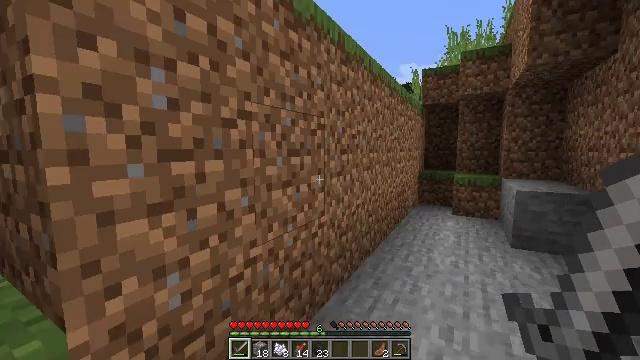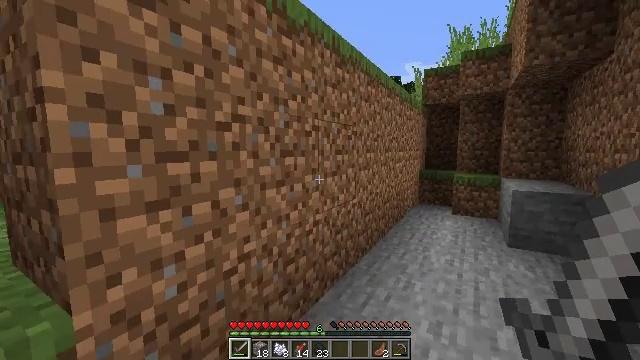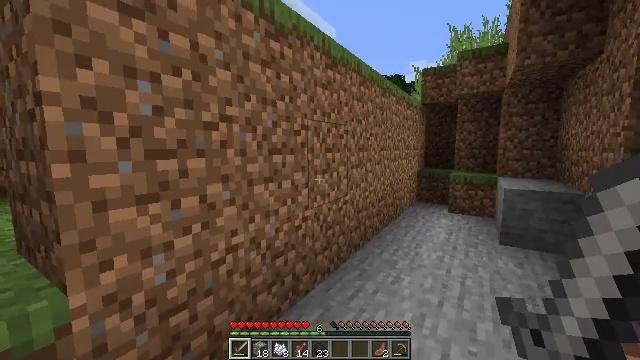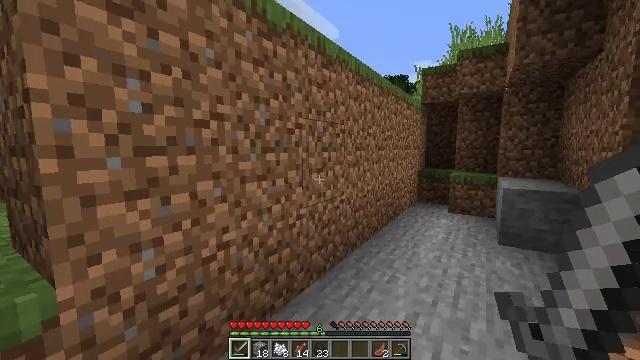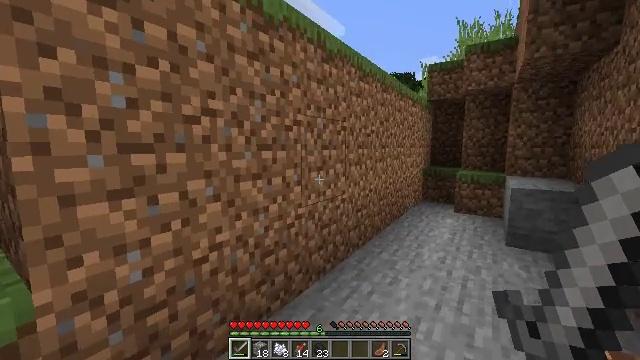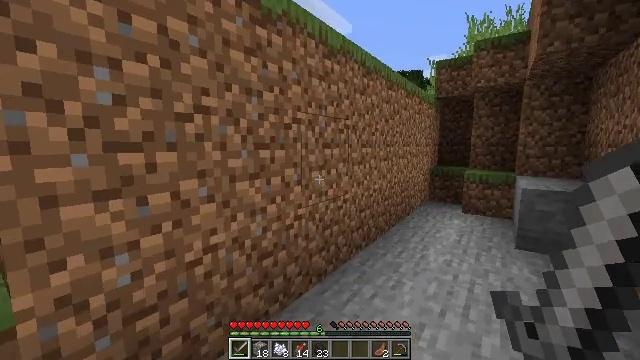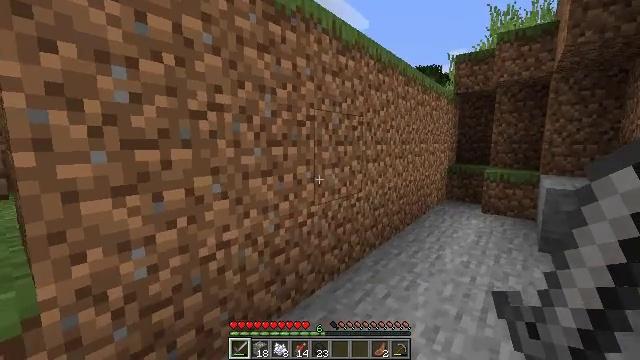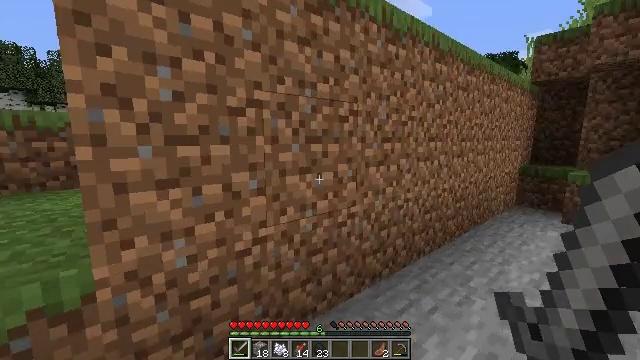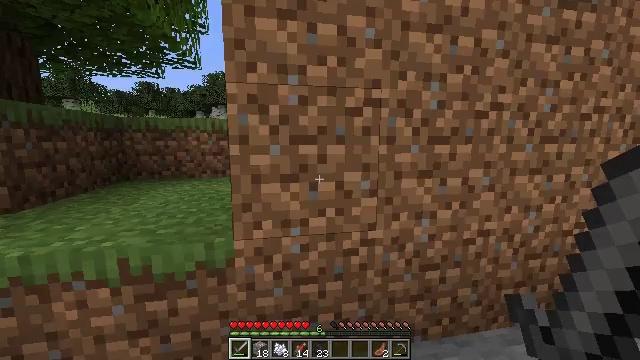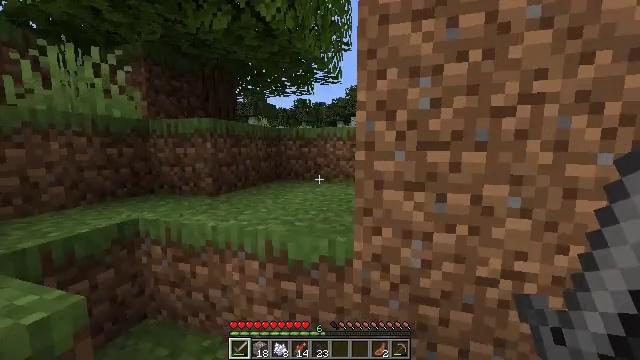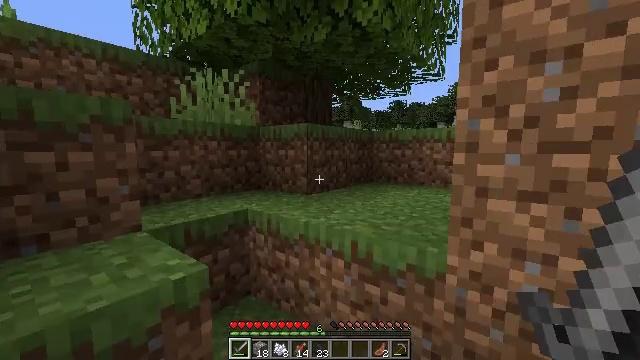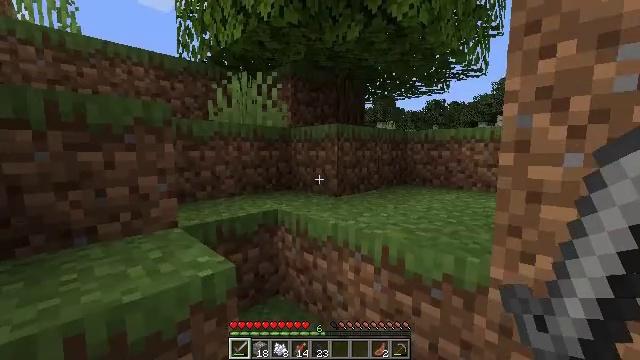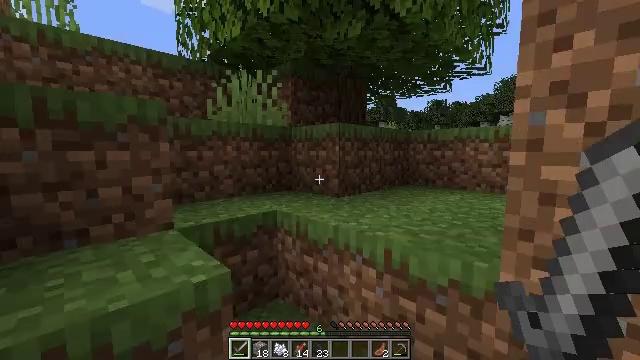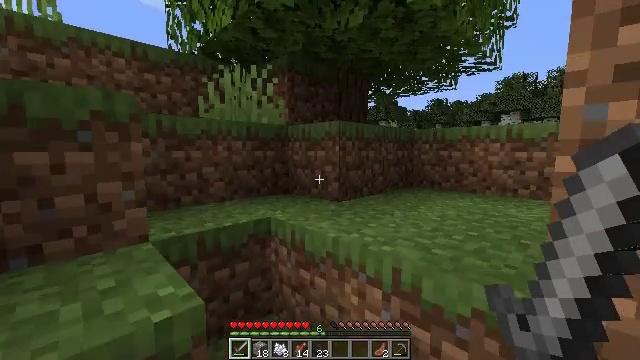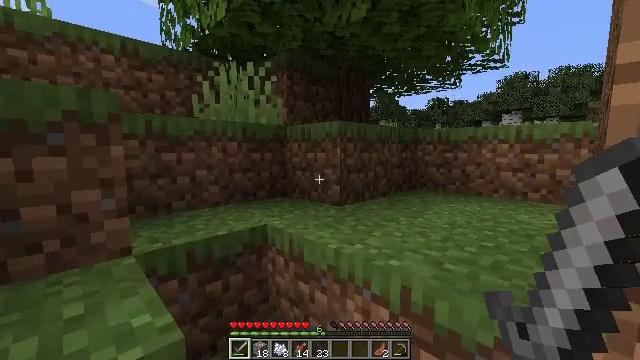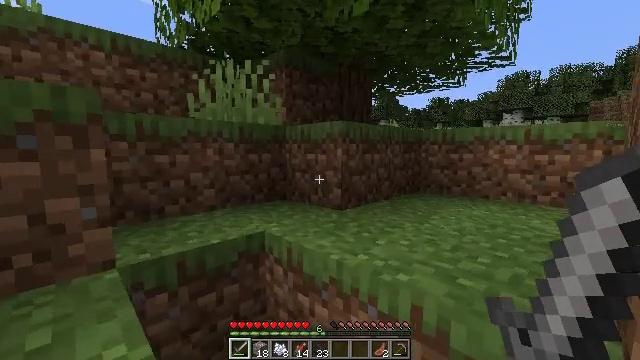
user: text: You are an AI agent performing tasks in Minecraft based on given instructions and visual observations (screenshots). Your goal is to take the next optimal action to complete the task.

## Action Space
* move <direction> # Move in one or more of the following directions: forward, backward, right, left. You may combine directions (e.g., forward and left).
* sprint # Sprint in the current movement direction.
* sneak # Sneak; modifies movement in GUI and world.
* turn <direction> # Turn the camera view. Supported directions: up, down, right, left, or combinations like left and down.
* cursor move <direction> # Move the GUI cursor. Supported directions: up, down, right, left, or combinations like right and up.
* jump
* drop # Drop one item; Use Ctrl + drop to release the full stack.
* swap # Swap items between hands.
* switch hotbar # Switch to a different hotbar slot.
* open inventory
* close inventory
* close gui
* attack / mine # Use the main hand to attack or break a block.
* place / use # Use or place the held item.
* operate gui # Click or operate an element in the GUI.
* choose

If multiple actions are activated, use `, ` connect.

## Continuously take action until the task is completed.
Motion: motion action
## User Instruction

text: Fish and kill the salmon.
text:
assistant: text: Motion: move back and move right, turn left
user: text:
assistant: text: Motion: move right
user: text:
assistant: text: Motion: move right
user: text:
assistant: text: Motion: move right, turn left
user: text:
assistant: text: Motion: move right, turn left
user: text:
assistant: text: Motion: move right, turn left
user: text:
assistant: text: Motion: move right, turn left
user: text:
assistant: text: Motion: turn left
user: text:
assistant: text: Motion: turn left and up
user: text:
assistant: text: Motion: turn left
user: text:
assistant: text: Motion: move forward, turn left
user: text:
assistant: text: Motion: move forward
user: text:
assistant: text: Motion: move forward
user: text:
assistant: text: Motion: move forward
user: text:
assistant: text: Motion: move forward
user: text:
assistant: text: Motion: move forward
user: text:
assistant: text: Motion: move forward, jump
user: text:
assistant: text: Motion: move forward, jump
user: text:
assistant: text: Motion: move forward, jump
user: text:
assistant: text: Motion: move forward, turn left, jump
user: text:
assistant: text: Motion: move forward, turn left, jump
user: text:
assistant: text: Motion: move forward, turn left, jump
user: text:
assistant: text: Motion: move forward, turn left, jump
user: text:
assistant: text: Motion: move forward, turn left, jump
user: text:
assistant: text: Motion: move forward, turn left, jump
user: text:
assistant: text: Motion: move forward, turn left, jump
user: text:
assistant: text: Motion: move forward, turn left, jump
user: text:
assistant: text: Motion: move forward, turn left, jump
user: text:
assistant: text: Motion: move forward, jump
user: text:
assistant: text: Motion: move forward, jump